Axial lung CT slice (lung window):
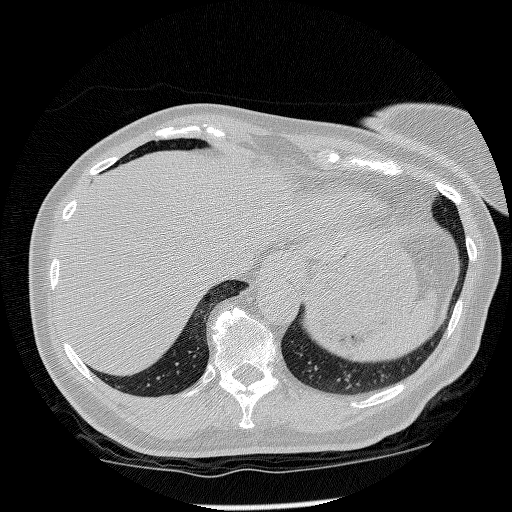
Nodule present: no